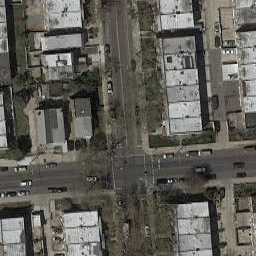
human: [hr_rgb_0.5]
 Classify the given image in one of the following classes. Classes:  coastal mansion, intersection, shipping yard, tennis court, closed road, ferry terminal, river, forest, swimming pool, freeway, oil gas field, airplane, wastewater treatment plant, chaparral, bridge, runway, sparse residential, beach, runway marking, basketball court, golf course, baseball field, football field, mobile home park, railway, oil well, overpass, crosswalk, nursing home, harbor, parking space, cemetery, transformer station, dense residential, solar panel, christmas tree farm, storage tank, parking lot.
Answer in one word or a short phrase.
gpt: intersection